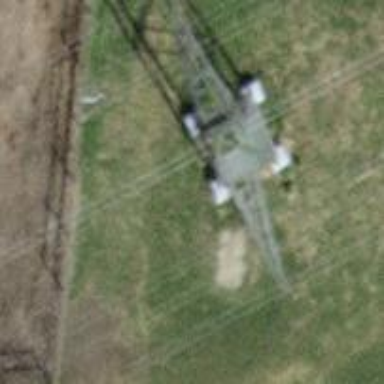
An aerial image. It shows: Power line in the image.